Field crop: maize
Growth stage: 2
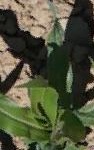
Species: maize